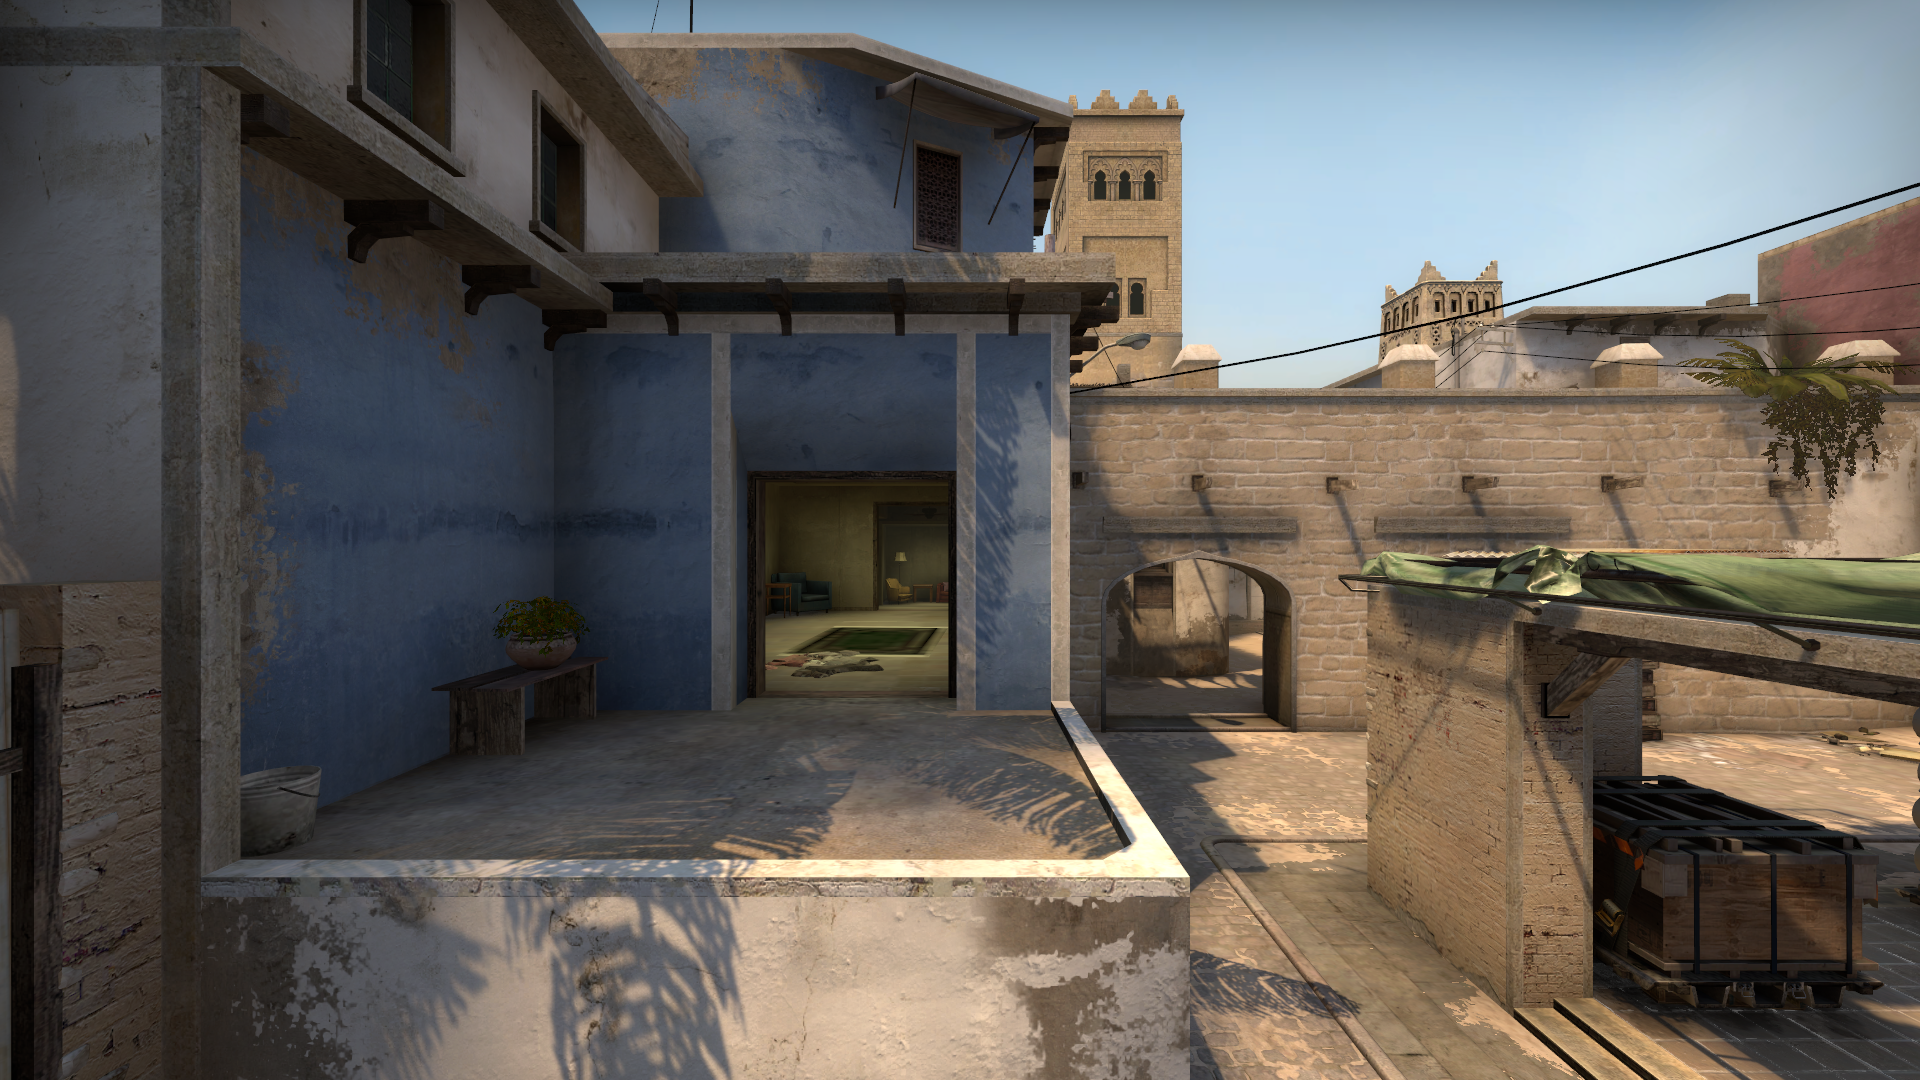
Map: de_mirage